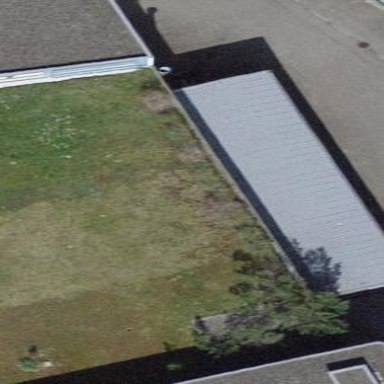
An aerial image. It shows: View of roof of building.